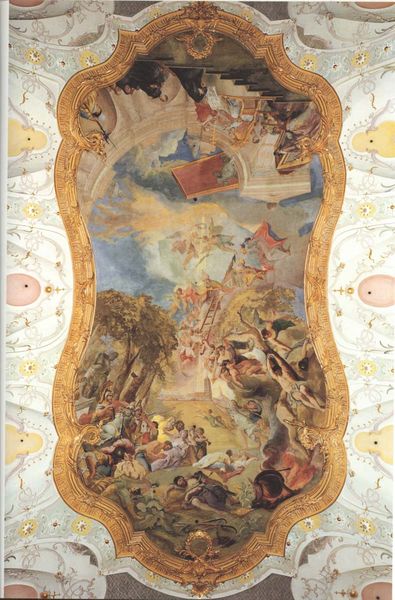
Titel: Deckenfresken aus Sankt Emmeran
Künstler: Cosmas Damian Asam
Standort: Regensburg, St. Emmeram (EU - D - B)
Schlagwörter: baum, blau, blätter, feuer, flügel, gemälde, gott, himmel, kampf, mann, nackt, schatten, weiß, wolken, bäume, gelb, menschen, blumen, braun, bunt, hell, licht, männer, orange, rot, leute, malerei, ornament, barock, bibel, rahmen, bild, kirche, sonne, gold, decke, paar, rosa, engel, klein, leiter, treppe, kartusche, ornamente, stuck, liegend, panorama, leichen, ranke, hölle, heilige, deckengemälde, fresko, flaggen, gips, heilig, biblisch, verzierungen, freske, fesko, kirchendecke